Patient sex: M
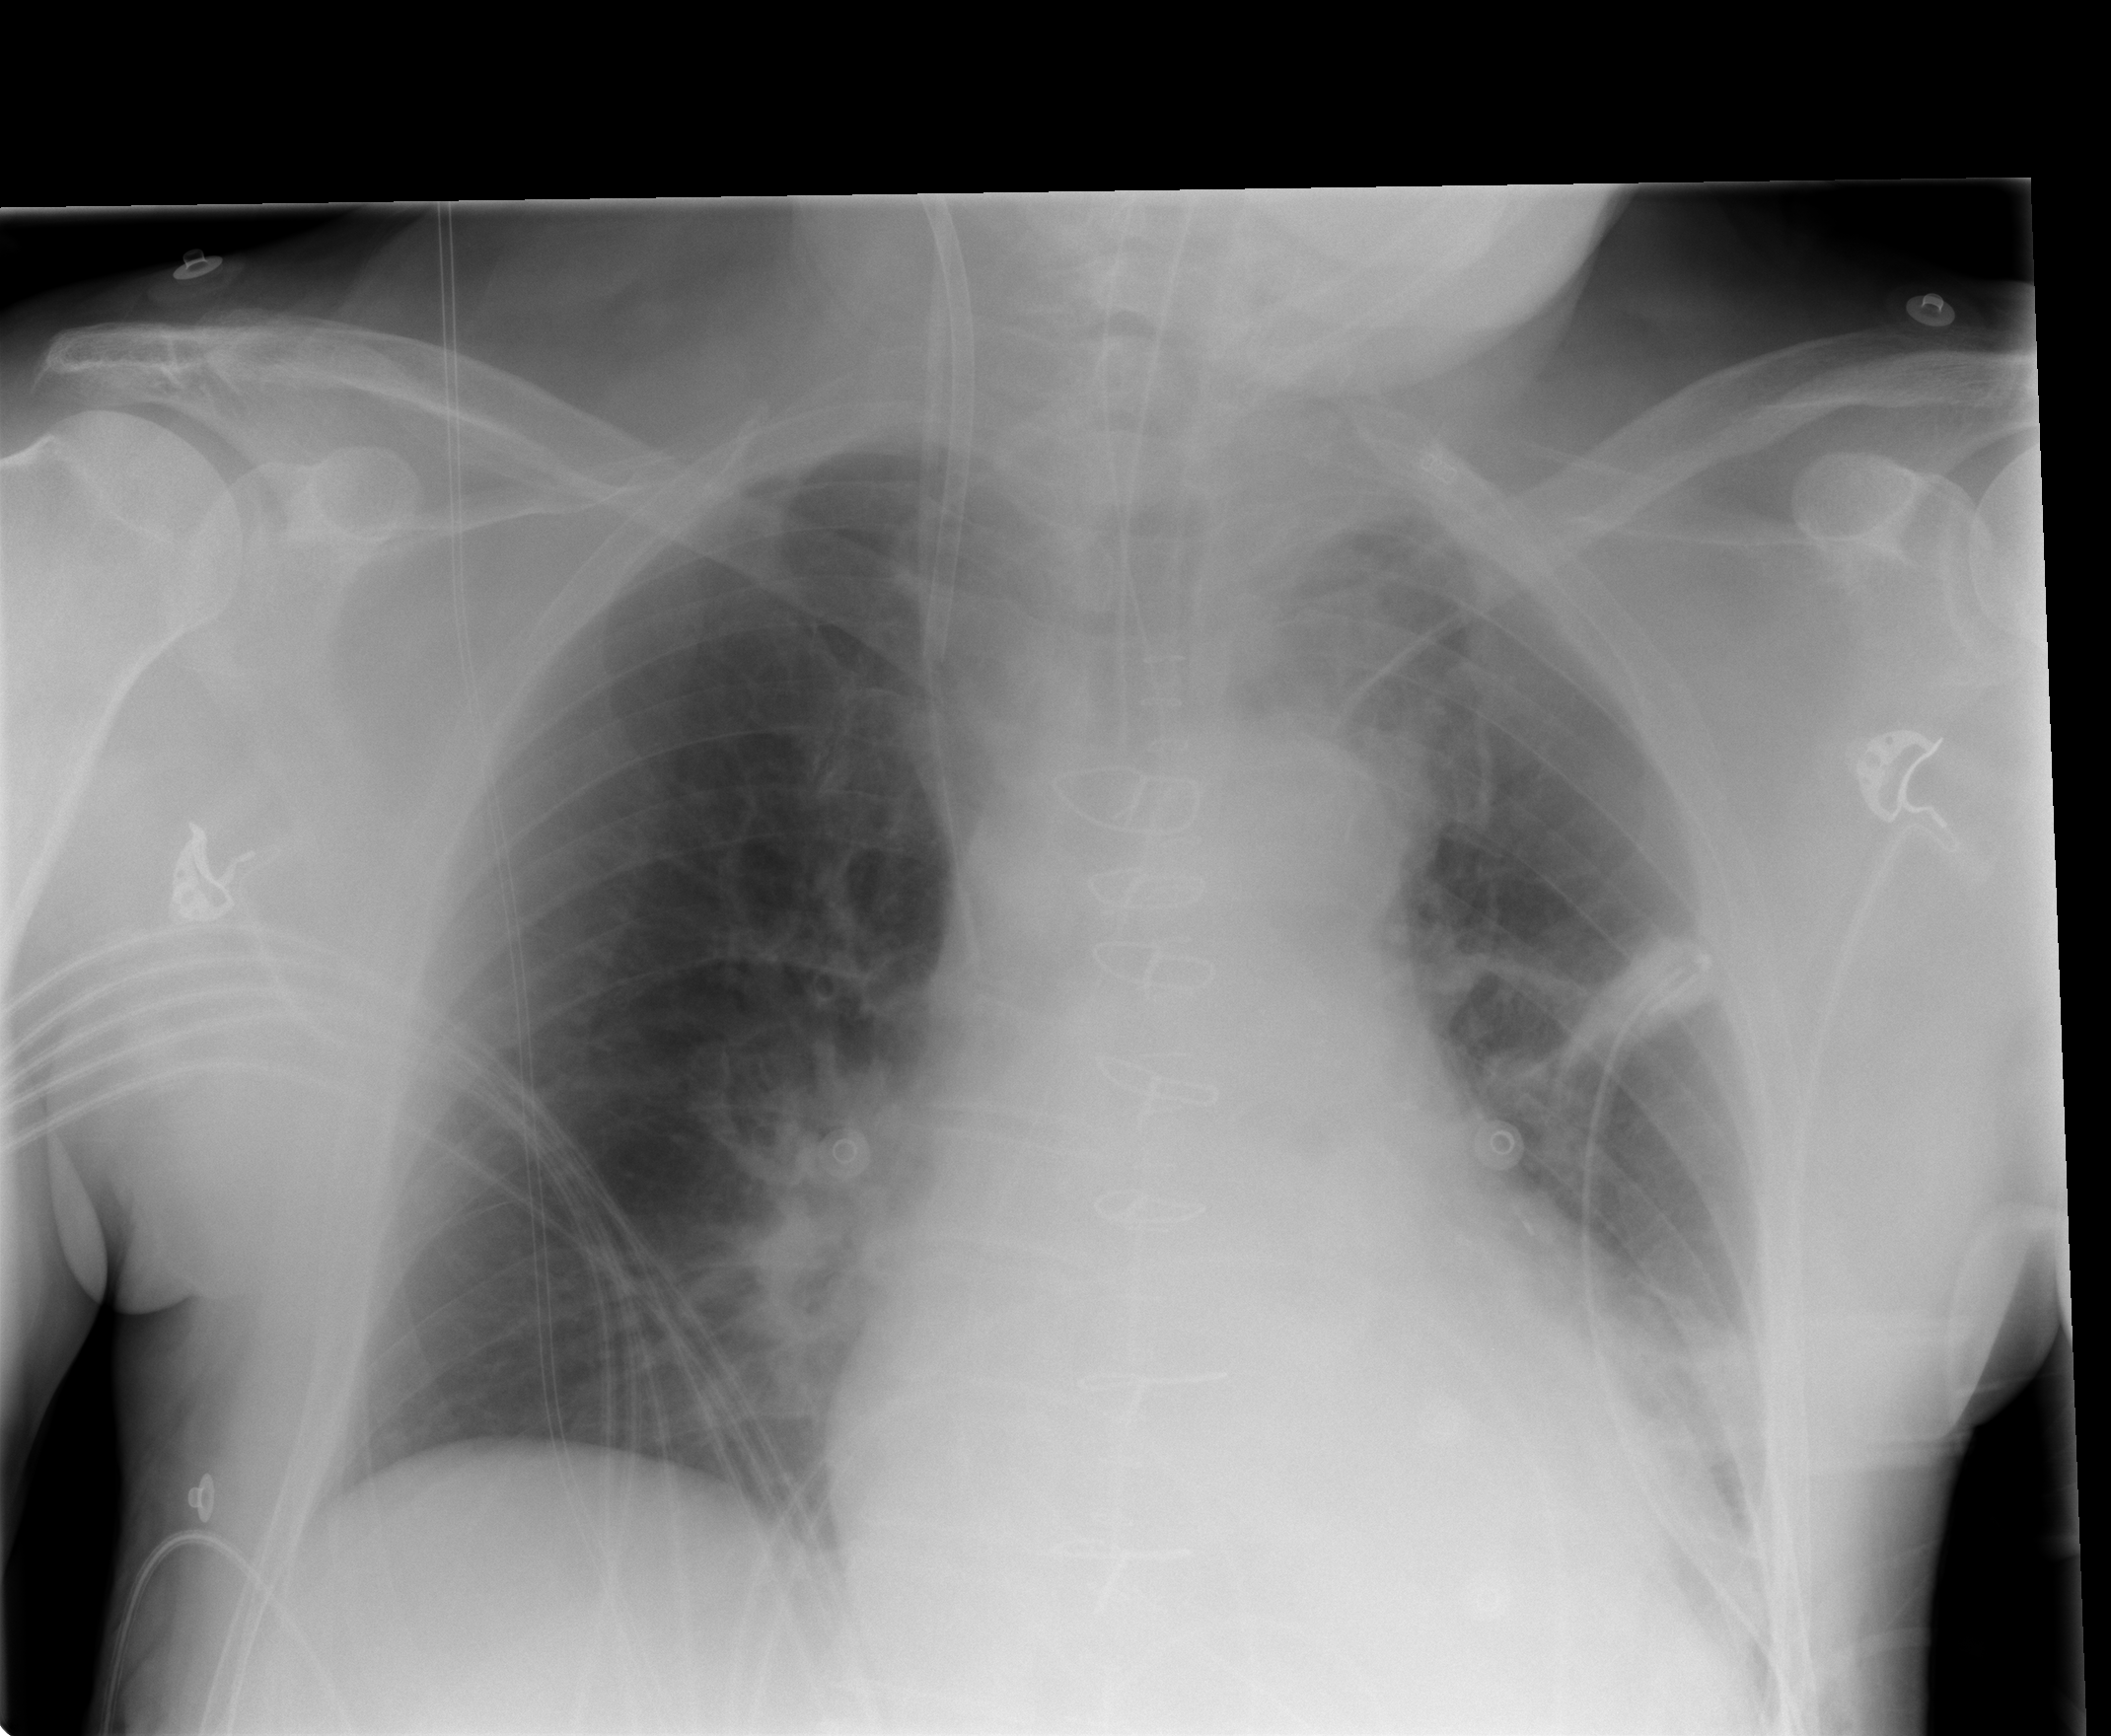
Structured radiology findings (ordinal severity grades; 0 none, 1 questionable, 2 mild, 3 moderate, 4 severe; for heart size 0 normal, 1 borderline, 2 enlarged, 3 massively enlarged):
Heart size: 2
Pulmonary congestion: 0
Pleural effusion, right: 0
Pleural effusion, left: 2
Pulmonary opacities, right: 0
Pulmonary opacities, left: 0
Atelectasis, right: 0
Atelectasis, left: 2